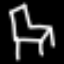
Label: chair